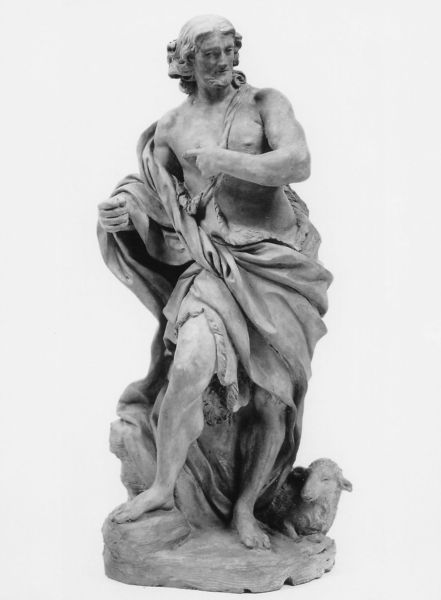
Titel: Hl. Johannes der Täufer
Künstler: Giuseppe Mazzuoli
Institution: Siena, Sammlung Chigi Saracini
Schlagwörter: gott, kopf, mann, umhang, finger, holz, tuch, bart, barock, falten, johannes, stehen, gewand, haare, locken, skulptur, beine, italien, zeigen, lamm, schaf, christus, zeus, heiliger, deuten, umhüllt, schnitzen, johannes der täufer, tora, schrittstellung, hl. johannes